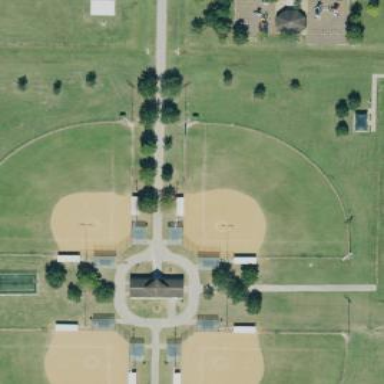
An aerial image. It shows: Softball pitch for leisure and sport activities.